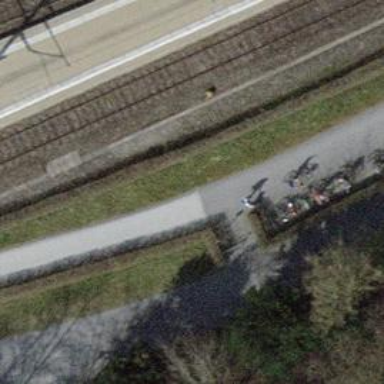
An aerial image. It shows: Cycle barrier.